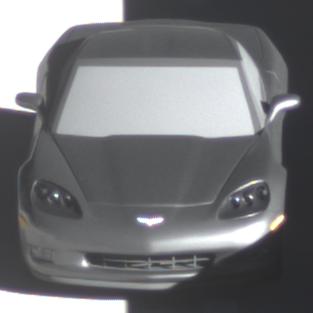
Make: Chevrolet
Model: Corvette Coupé
Detailed model: Corvette (C6) Coupé
Model produced from: 2005/02
Model produced until: 2008/03
Doors: 3
Color: gray
Road condition: dry road
Daytime: morning or afternoon
Contrast: high contrast